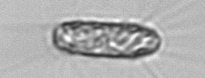
Label: Corethron_hystrix